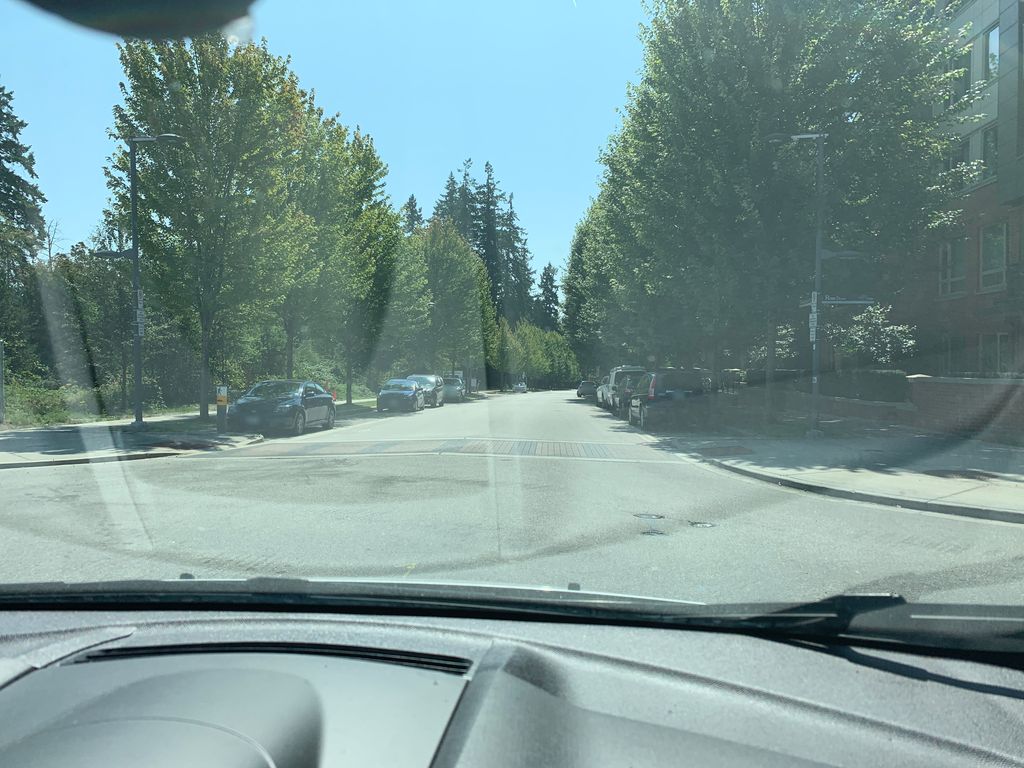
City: vancouver